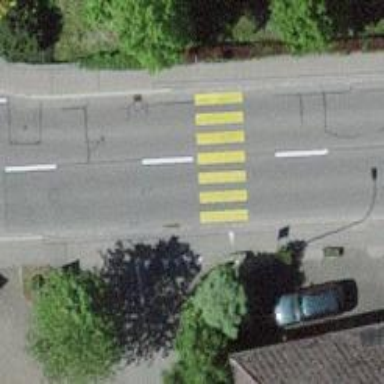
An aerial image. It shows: Zebra crossing on the road.